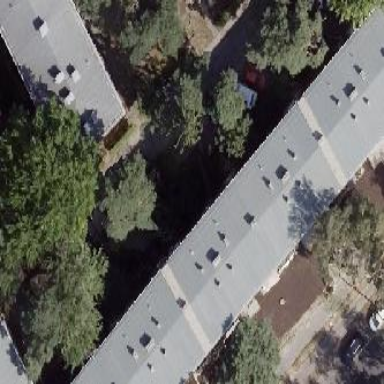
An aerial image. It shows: Flat-roofed apartment building.